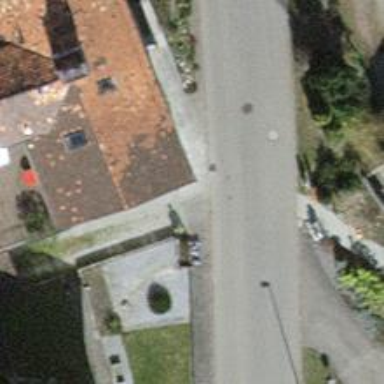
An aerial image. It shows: Asphalt road in residential area.